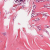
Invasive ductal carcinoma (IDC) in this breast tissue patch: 1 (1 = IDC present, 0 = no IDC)